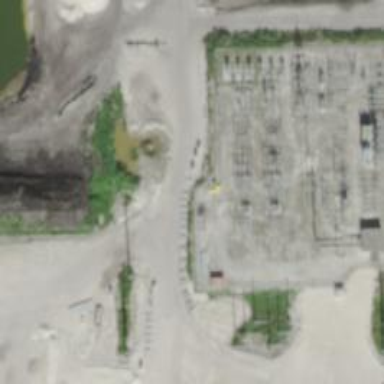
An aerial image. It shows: Switch for power supply.